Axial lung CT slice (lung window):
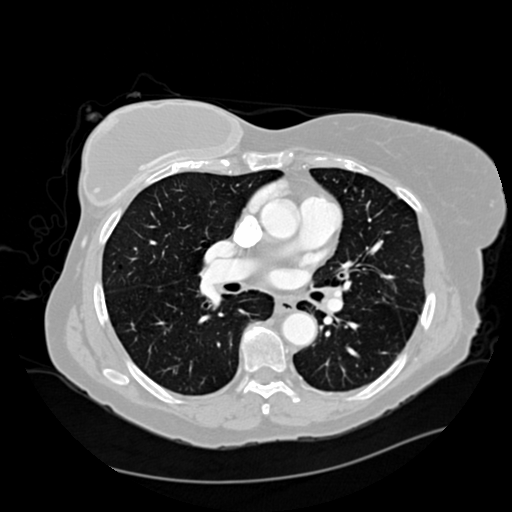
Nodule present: no